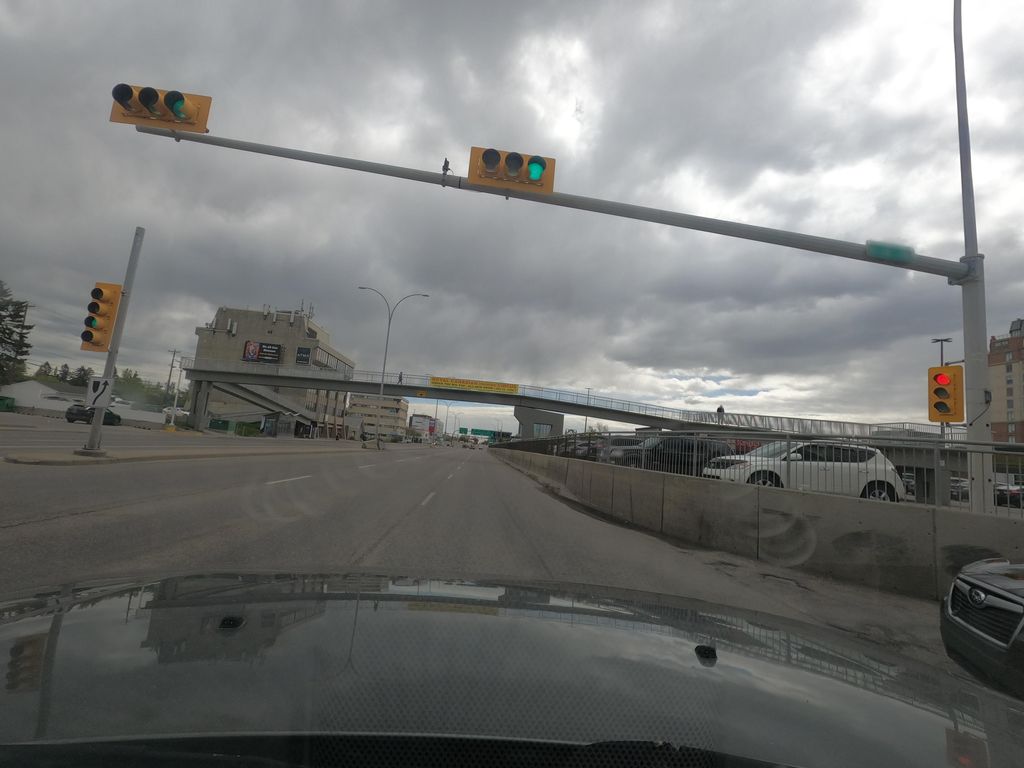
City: calgary